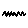
Label: zigzag